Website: walmart
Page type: customer-info-address
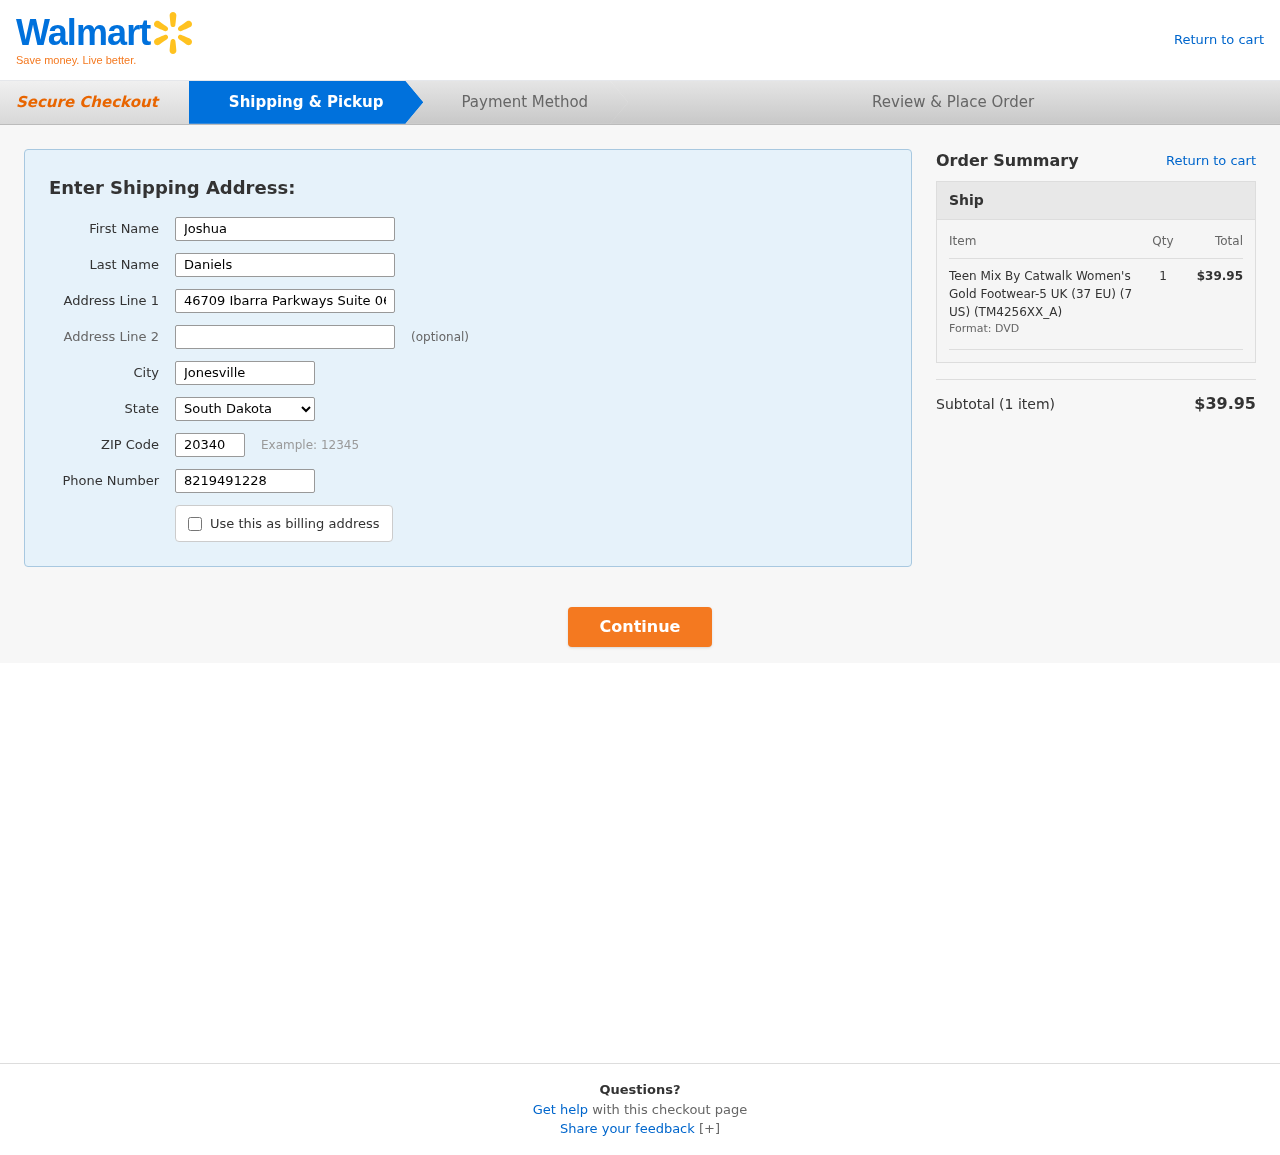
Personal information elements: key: PII_CITY
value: Jonesville
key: PII_FIRSTNAME
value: Joshua
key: PII_LASTNAME
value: Daniels
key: PII_PHONE
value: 8219491228
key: PII_POSTCODE
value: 20340
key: PII_STATE
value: South Dakota
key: PII_STREET
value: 46709 Ibarra Parkways Suite 061
Product elements: key: PRODUCT1_NAME
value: Teen Mix By Catwalk Women's Gold Footwear-5 UK (37 EU) (7 US) (TM4256XX_A)
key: PRODUCT1_QUANTITY
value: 1
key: PRODUCT1_LINE_TOTAL
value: $39.95
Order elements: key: ORDER_NUM_ITEMS
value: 1
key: ORDER_SUBTOTAL
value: $39.95